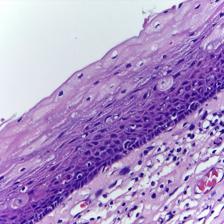
Diagnosis: Normal